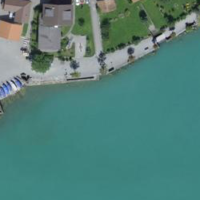
EUNIS habitat code: 14
Species observed at this site:
Dendrocopos major
Passer domesticus
Euonymus europaeus
Anas platyrhynchos